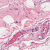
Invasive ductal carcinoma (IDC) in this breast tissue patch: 0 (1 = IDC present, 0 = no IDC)